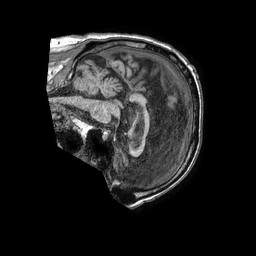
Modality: T1w
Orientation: sagittal
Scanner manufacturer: philips
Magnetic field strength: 1.5 T
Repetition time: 0.007779 s
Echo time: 0.003568 s